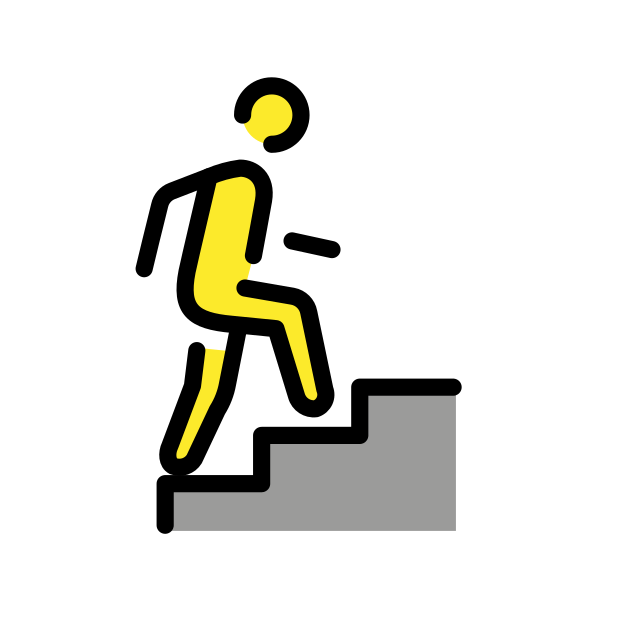
evacuate vertical